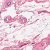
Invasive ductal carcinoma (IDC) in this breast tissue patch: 0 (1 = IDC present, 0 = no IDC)